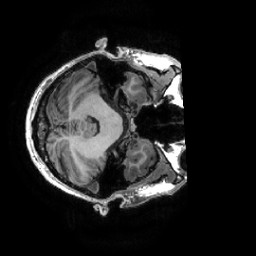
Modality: T1w
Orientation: axial
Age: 31
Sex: male
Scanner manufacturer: ge
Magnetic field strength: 3 T
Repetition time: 0.0073 s
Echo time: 0.003 s